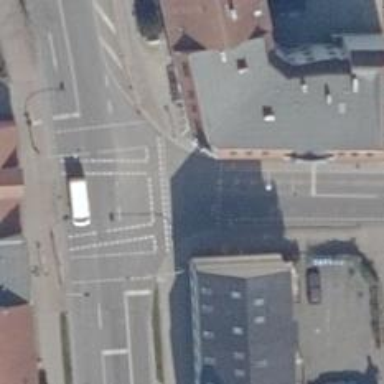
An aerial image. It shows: Crossing with traffic signals.